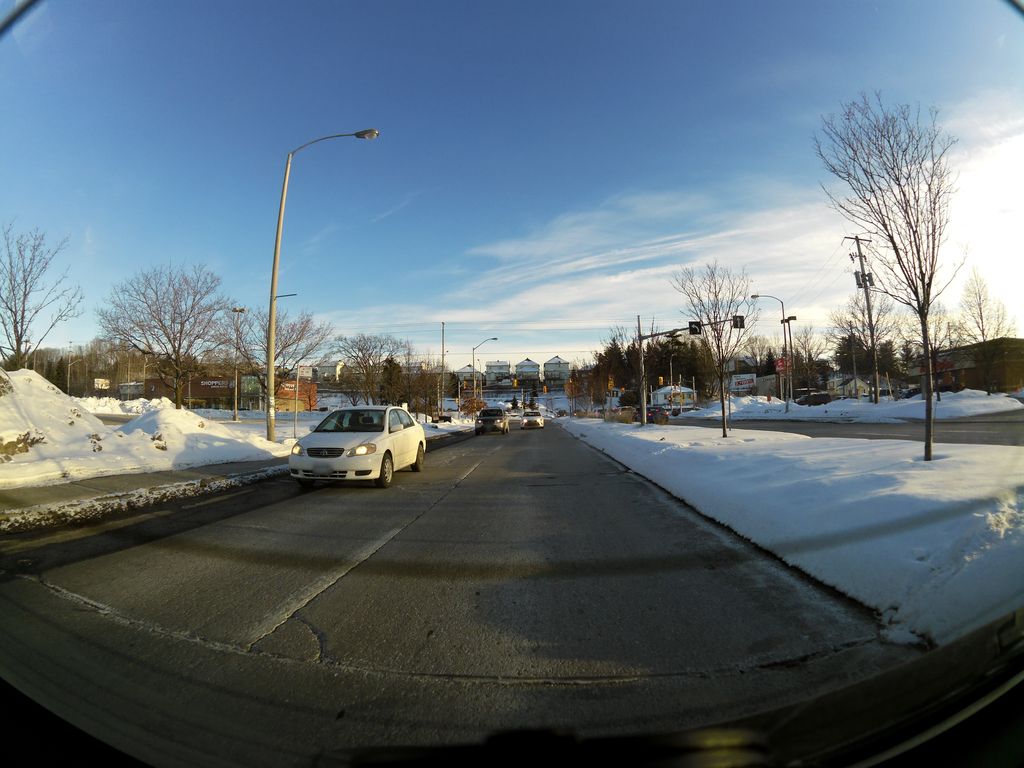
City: ottawa-gatineau